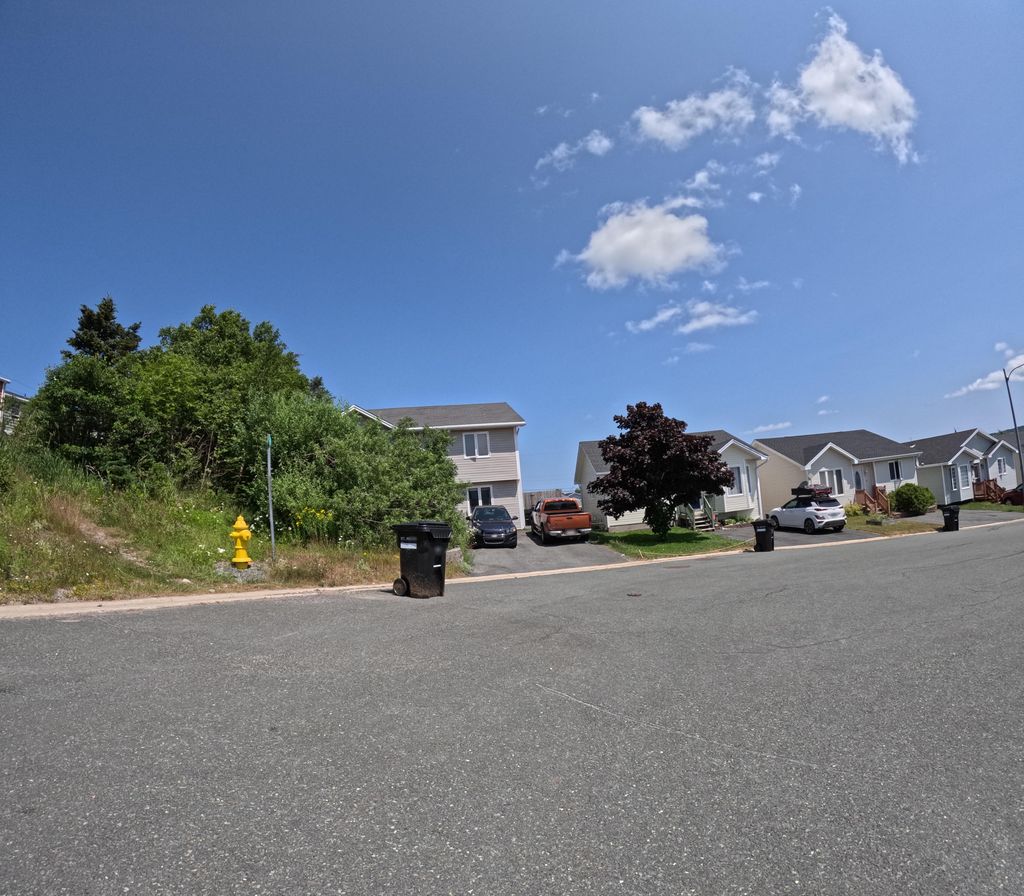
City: st_johns